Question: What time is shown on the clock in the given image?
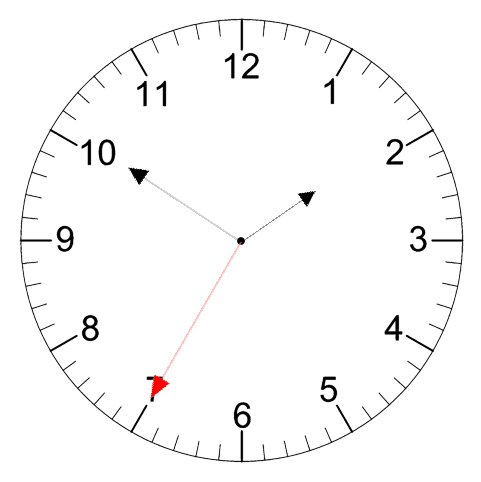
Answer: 01:50:35